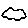
Label: cloud